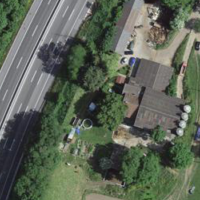
EUNIS habitat code: 57
Species observed at this site:
Milvus migrans